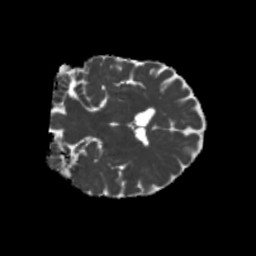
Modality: MD
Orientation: coronal
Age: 42
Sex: male
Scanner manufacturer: siemens
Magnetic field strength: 3 T
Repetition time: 5.25 s
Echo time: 0.08 s